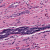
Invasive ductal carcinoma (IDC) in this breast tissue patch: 1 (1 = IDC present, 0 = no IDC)